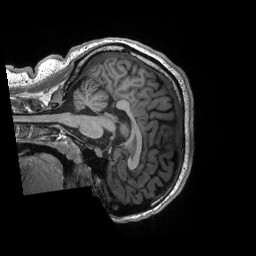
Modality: T1w
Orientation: sagittal
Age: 18
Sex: male
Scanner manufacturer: siemens
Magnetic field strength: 3 T
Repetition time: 2.3 s
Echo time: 0.00298 s